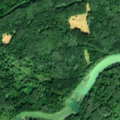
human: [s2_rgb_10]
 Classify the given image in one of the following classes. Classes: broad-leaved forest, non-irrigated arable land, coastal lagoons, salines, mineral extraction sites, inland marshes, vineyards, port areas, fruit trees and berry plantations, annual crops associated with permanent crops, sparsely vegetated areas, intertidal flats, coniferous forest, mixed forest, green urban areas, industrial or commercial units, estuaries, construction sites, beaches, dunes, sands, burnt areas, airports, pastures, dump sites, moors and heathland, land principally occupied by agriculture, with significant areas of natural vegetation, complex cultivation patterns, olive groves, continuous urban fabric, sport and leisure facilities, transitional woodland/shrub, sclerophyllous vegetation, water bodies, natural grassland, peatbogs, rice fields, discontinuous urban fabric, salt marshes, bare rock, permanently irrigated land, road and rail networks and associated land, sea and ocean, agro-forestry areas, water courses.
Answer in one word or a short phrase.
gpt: broad-leaved forest, water courses